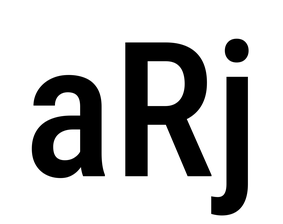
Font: Roboto_Condensed_Medium